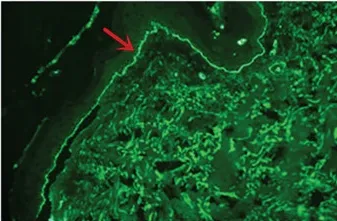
IgG [, red arrow] along the basement membrane zone.
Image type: pathology (immunostaining)